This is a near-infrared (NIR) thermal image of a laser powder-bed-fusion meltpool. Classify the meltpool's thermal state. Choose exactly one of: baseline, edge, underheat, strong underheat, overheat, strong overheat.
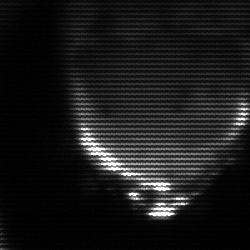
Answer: edge